You are looking at the unprocessed time series of a bearing vibration snapshot. Diagnose the bearing from this image, choosing from: normal, inner_race, outer_race, ball.
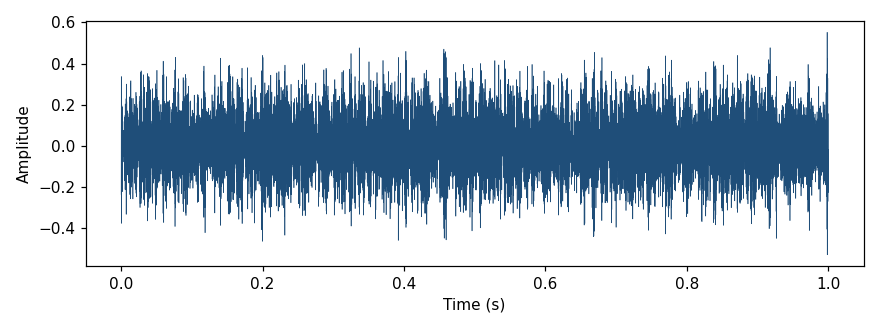
Answer: ball